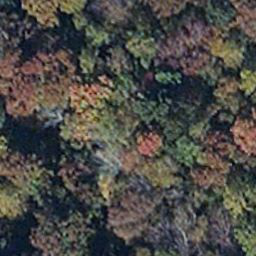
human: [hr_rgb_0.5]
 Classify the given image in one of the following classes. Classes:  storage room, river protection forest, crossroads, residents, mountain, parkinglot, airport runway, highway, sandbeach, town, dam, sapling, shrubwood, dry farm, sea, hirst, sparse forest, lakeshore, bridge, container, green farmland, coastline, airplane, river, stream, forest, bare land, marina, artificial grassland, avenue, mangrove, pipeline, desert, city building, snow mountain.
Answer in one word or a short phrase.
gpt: mangrove